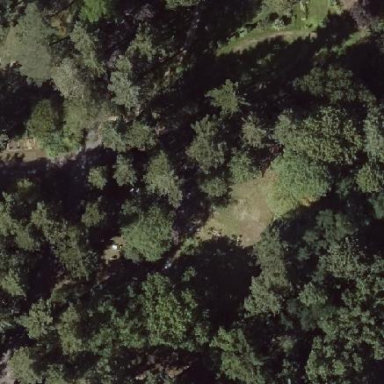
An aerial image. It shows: Sector within cemetery.